Question: I want Validation for a TextField. I have created a validation Successfully. If the TextField is empty, i am showing "Please Select Service Date". But here i have a Problem. I use to Pick the Date from DatePicker. When i pick the Date, it is filling the TextField. But still the Validation message is Showing "Please Select Service Date". But if i type anything inside the TextField its not showing the error. Could anyone please help me to solve this?
Here is my code:
'''
String getService_date = service_dt.getText().toString();
if (TextUtils.isEmpty(getService_date))
{
service_dt.setError("Please Select Service Date");
}
'''

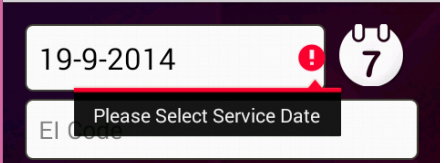
Answer: Once it got validated, setError(null);
Problem solves